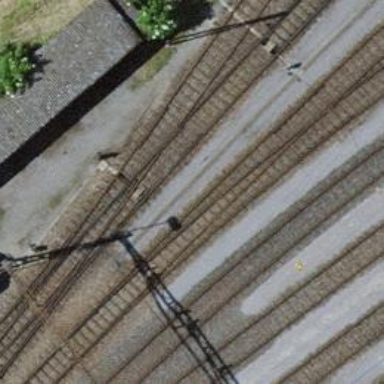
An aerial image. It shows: Railway switch.